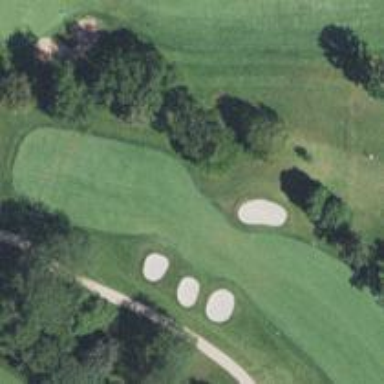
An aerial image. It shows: Grassy area designated as golf fairway.